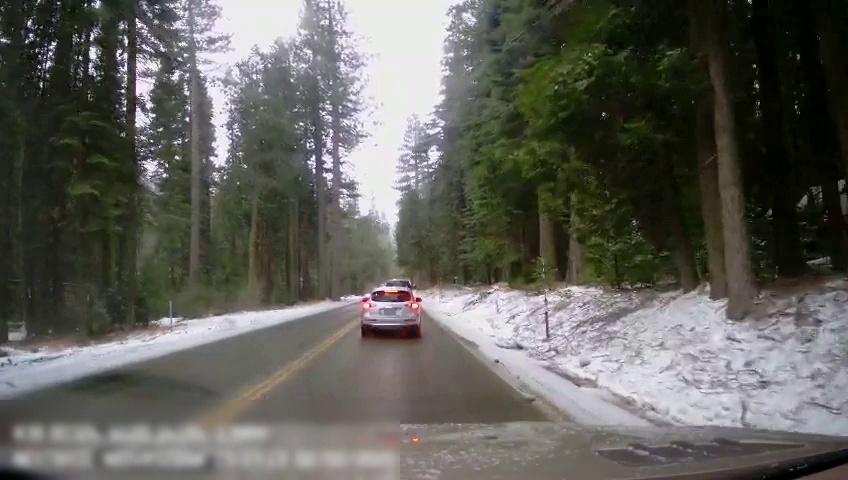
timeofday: Day
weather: Snowy
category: Drivable Space
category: Vehicles | Truck
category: Vehicles | SUV
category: Lanes | Current Lane
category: Lanes | Opposite Lane
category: Lanes | Current Lane